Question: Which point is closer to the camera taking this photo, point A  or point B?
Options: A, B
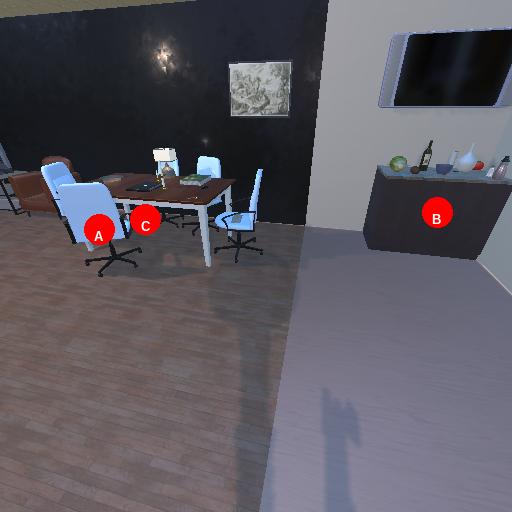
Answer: A